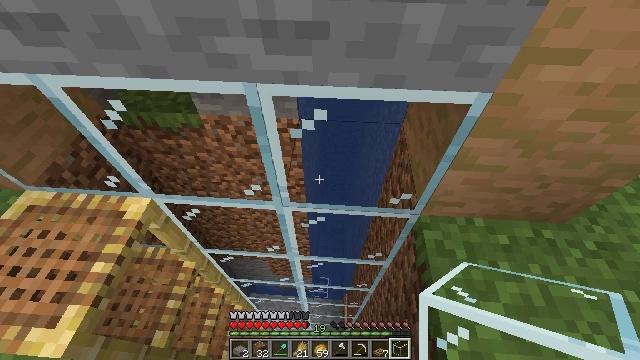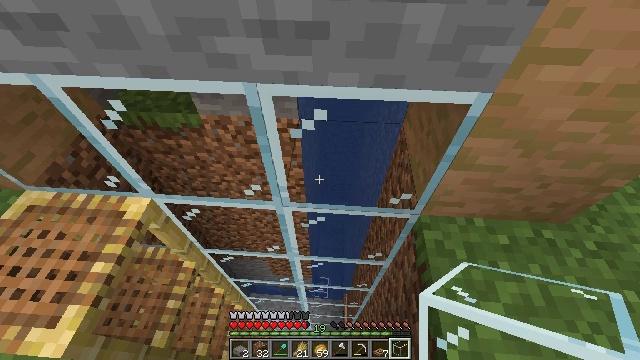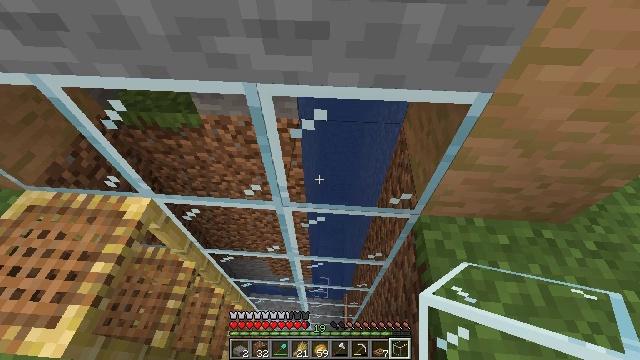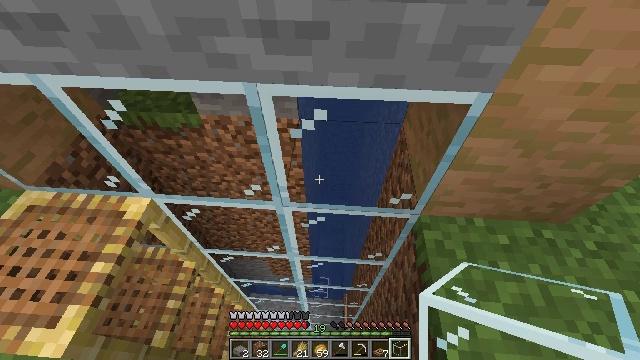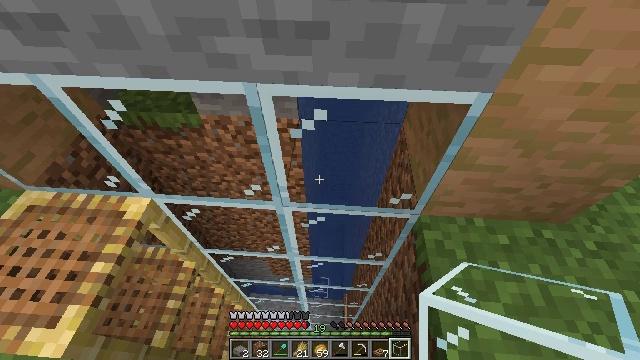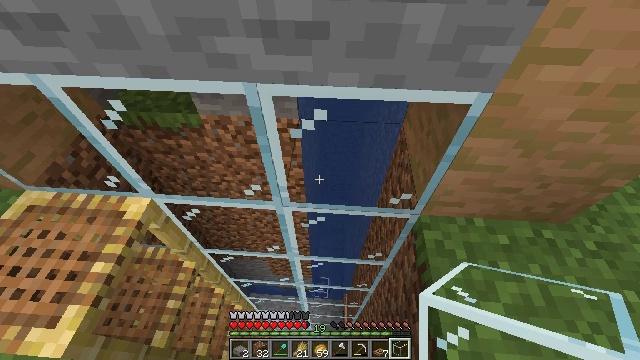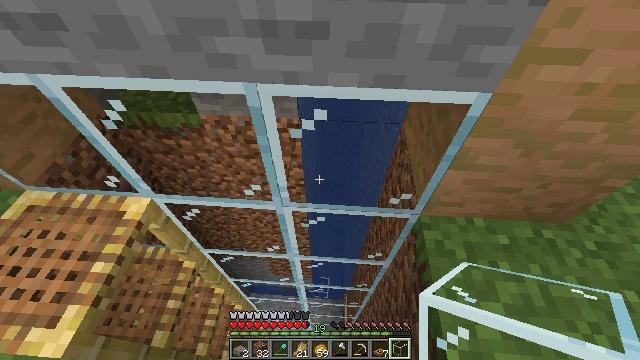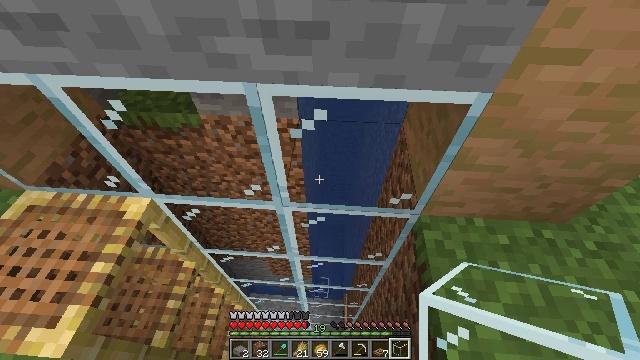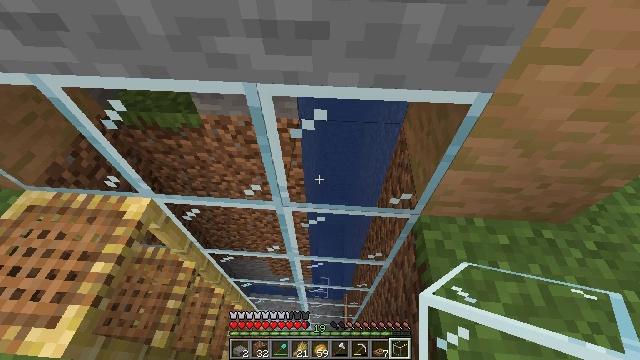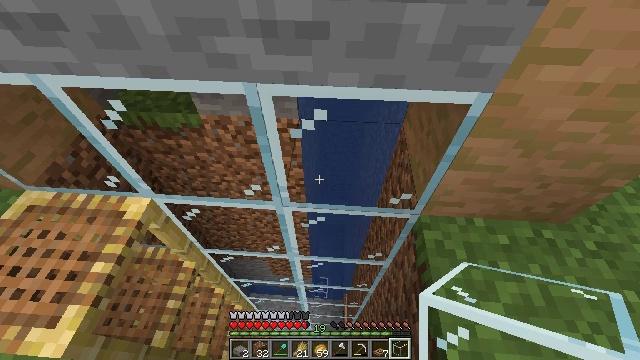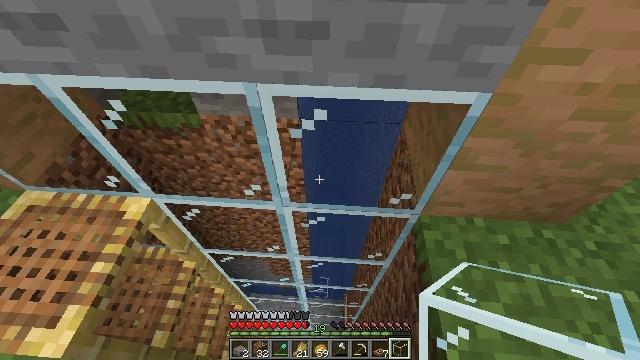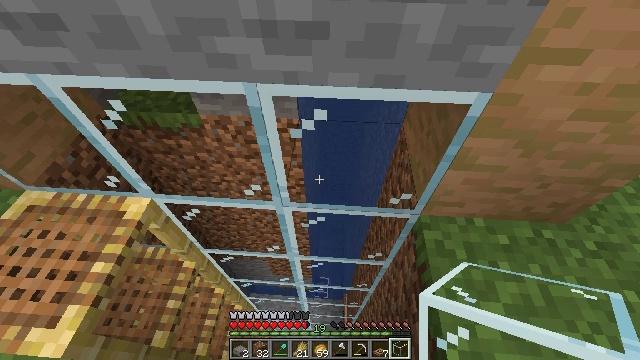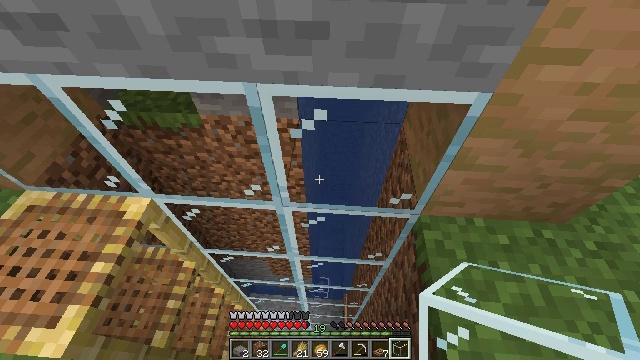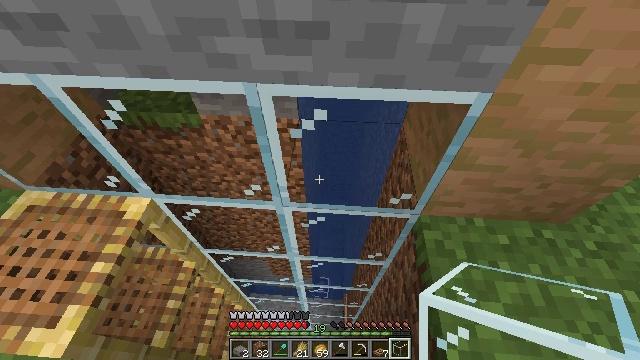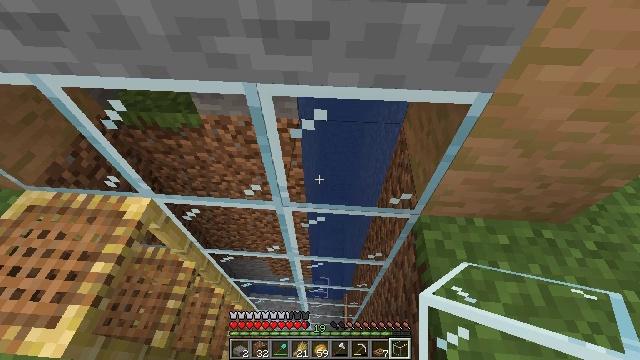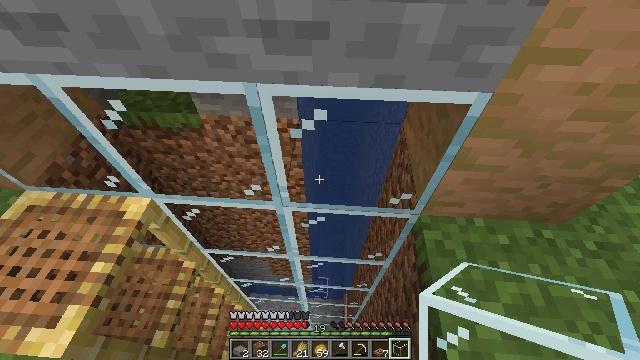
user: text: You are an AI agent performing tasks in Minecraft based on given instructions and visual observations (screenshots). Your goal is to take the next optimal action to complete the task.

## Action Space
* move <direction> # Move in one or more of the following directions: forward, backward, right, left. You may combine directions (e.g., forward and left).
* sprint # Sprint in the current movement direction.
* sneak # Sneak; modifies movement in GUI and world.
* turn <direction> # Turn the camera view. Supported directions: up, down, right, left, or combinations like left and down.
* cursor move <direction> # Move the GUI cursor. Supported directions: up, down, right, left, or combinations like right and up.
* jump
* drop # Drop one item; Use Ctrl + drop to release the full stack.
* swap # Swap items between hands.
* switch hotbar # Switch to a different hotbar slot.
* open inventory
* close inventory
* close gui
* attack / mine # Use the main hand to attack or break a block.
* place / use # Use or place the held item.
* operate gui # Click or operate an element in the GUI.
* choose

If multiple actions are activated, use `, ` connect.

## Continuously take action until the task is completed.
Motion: motion action
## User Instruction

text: Combine sticks and jungle wood planks to craft a jungle sign.
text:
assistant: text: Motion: no_op
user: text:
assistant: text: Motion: no_op
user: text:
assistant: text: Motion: no_op
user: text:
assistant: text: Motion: no_op
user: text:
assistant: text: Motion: no_op
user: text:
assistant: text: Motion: no_op
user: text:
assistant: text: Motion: no_op
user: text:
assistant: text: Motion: no_op
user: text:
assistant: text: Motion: no_op
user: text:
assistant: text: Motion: no_op
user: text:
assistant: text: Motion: no_op
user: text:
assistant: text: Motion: no_op
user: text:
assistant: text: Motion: no_op
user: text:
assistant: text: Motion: no_op
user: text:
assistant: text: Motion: no_op
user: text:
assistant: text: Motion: no_op
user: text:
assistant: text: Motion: no_op
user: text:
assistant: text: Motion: no_op
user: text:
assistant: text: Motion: no_op
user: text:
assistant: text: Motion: no_op
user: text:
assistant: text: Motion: no_op
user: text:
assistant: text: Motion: no_op
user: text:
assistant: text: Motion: no_op
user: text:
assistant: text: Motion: no_op
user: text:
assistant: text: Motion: no_op
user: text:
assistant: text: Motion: no_op
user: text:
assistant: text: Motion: no_op
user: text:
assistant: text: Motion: no_op
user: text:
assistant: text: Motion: no_op
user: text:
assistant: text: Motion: no_op